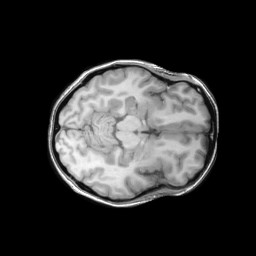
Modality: T1w
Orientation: axial
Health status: ill
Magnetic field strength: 3 T